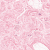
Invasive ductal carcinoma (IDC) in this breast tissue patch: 0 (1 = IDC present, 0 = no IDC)